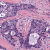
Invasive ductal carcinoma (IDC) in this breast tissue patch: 1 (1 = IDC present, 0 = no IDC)